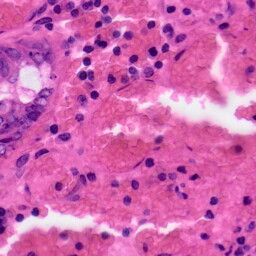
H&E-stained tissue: Colon